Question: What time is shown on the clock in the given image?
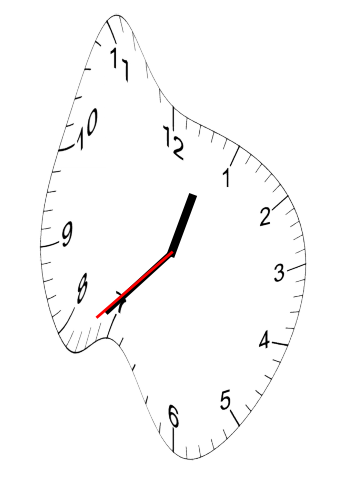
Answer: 12:37:38